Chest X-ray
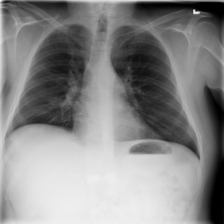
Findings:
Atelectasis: negative
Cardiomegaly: negative
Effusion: negative
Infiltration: negative
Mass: negative
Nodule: negative
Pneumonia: negative
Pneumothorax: negative
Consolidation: negative
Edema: negative
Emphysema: negative
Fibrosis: negative
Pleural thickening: negative
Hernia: negative